Question:
Please tell me what is this number that is displayed on the title bar of sqldbx every time when i connect to my database this changed with connection
But it shows '(58)' every time i connect to local database every time.
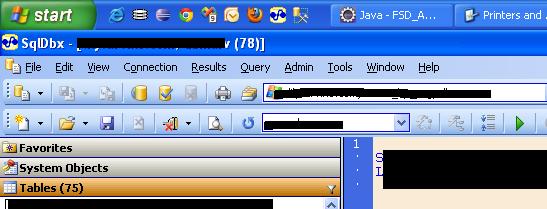
Answer: This is SPID
@@SPID can be used to identify the current user process in the output of sp_who.